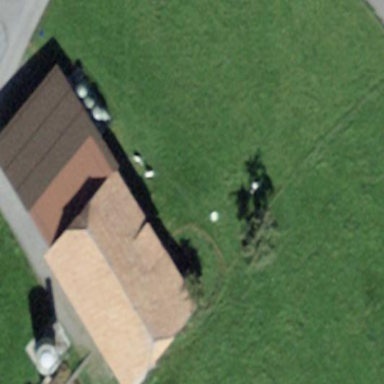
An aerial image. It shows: Barn.